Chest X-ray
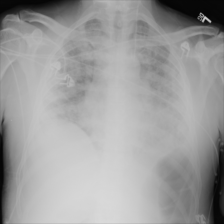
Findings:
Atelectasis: negative
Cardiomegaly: negative
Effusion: negative
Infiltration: positive
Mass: negative
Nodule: negative
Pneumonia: negative
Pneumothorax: negative
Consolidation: positive
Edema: negative
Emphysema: negative
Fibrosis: negative
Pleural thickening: negative
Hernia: negative